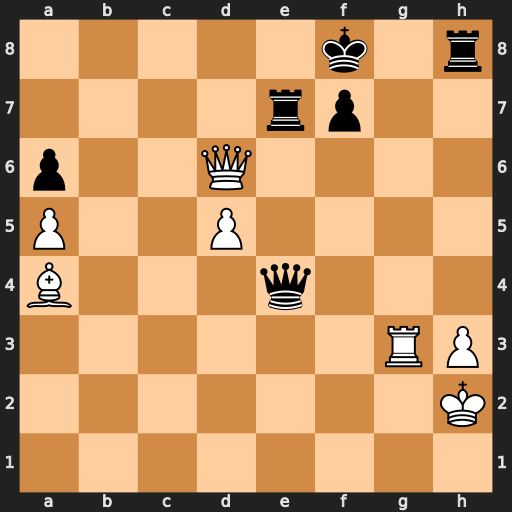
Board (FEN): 5k1r/4rp2/p2Q4/P2P4/B3q3/6RP/7K/8
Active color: w
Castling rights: -
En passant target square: -
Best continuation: Qb8+ Re8 Bxe8